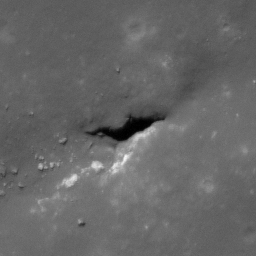
Pit: Copernicus 10
Host crater: Copernicus
Host type: impact_melt
Lunar coordinates: latitude 10.108, longitude 339.946